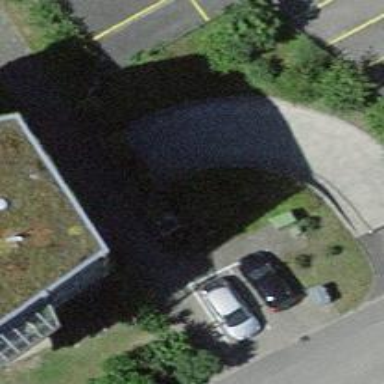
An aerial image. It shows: Parking entrance.